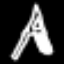
Label: The Eiffel Tower